九年级 · 度量几何学
如图所示,在四边形$ABCD$中,$angleA=90^{circ},AB=53,BC=8,CD=6,AD=5$,试判断点$A,B,C$,$D$是否在同一个圆上,并证明你的结论.
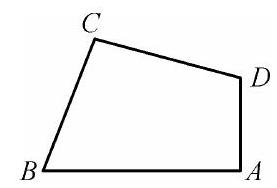
答案: 解:点$A,B,C,D$在同一个圆上.证明:连结$BD$.在Rt$triangleABD$中,$BD=sqrt{AB^{2}+AD^{2}}=10$.在$triangleBCD$中,$because8^{2}+6^{2}=10^{2}$,即$BC^{2}+CD^{2}=BD^{2}$,$thereforetriangleBCD$是直角三角形.取$BD$的中点$O$,$thereforeOB=OC=OA=OD=frac{1}{2}BD$.$therefore$点$A,B,C,D$在以$BD$为直径的圆上.